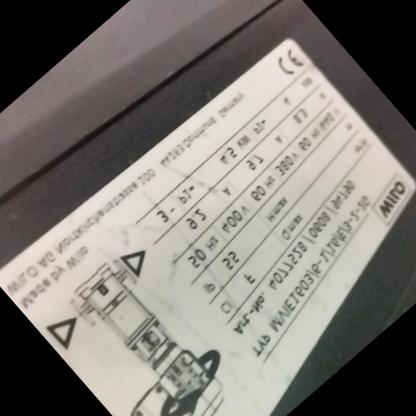
Klasa: tabliczka-znamionowa